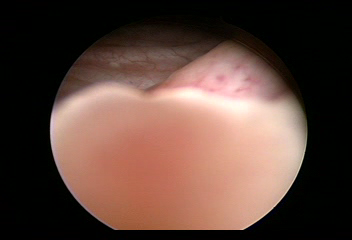
Modality: WLC
Class: Normal mucosa
Bladder cancer association: No